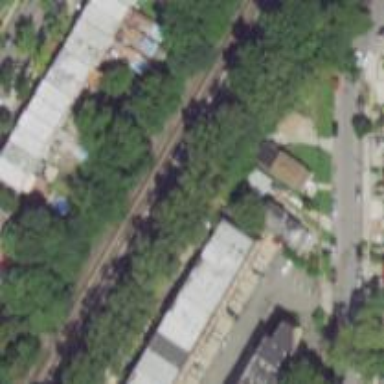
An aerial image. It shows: Electrified rail siding.